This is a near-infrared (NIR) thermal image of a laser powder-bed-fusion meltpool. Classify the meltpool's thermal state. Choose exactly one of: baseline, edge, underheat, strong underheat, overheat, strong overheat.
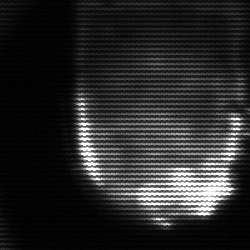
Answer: baseline